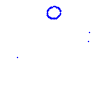
Particle: pion